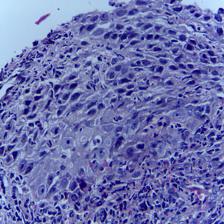
Diagnosis: OSCC